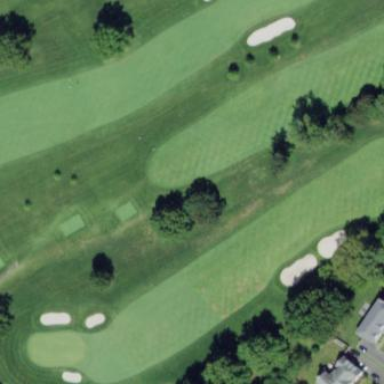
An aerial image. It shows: Golf fairway in the image.